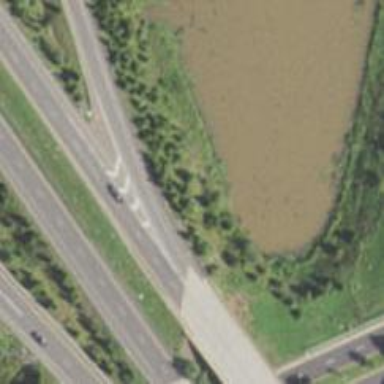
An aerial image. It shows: Trunk link road with asphalt surface.